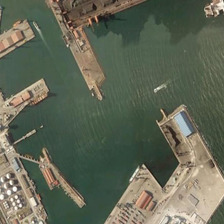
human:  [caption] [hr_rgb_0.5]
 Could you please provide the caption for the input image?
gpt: there is some storage tanks and containers on the ground of the port .

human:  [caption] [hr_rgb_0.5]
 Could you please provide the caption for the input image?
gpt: there is some storage tanks and containers on the ground of the port .

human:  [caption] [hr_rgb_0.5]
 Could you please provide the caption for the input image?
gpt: two boats are cruising inside this port .

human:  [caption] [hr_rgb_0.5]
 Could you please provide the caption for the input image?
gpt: there is some storage tanks and containers on the ground of the port .

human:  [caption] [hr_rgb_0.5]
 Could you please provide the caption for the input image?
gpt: two boats are in a port with several wharf with buildings and storage tanks .